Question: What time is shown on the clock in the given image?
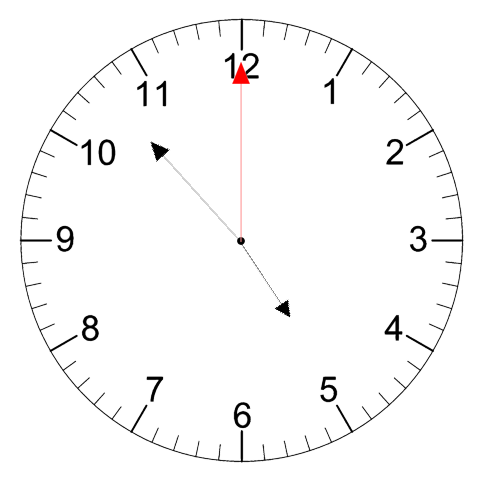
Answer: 04:53:00